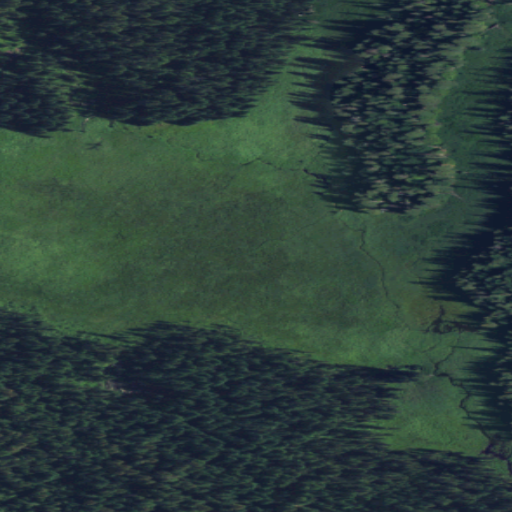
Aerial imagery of plain(s) in Washington named Mountain Meadows containing herbaceous wetlands, evergreen forest, and woody wetlands